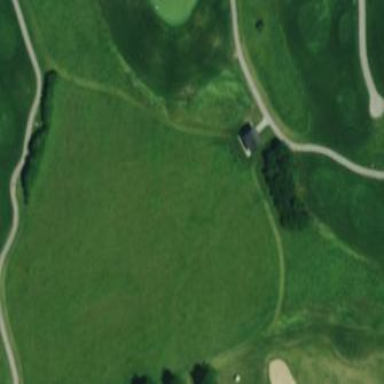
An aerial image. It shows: Rough area in golf course.